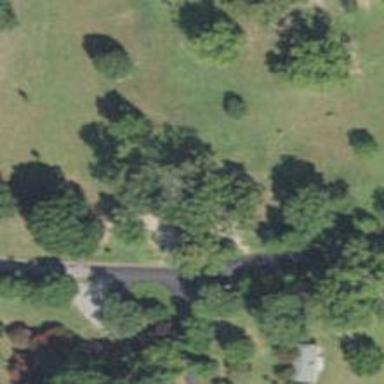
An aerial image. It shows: Disc golf tee.